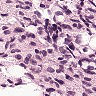
Metastatic tissue present: no